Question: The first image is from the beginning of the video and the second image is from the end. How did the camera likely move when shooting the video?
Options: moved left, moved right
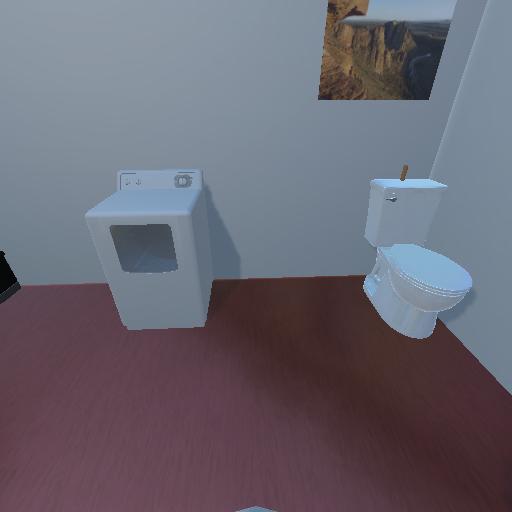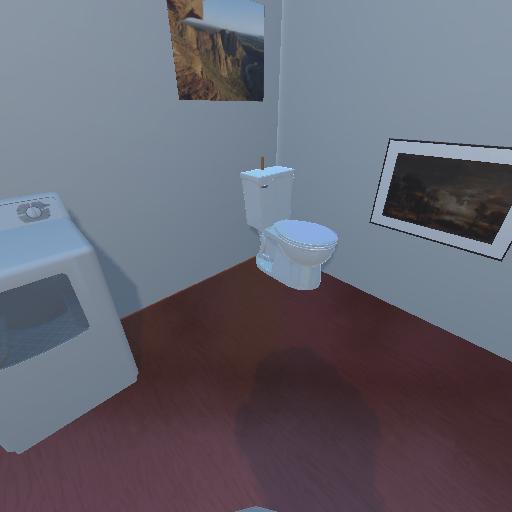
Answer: moved left